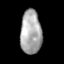
Tissue: skin
Cell type: Epithelial cells
Senescence score: 0.8838
Nuclear area (px): 912
Mean DAPI intensity: 169.045